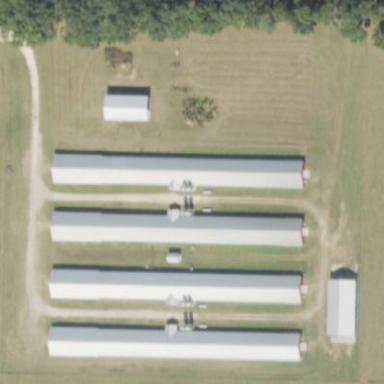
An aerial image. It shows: Poultry farmyard.